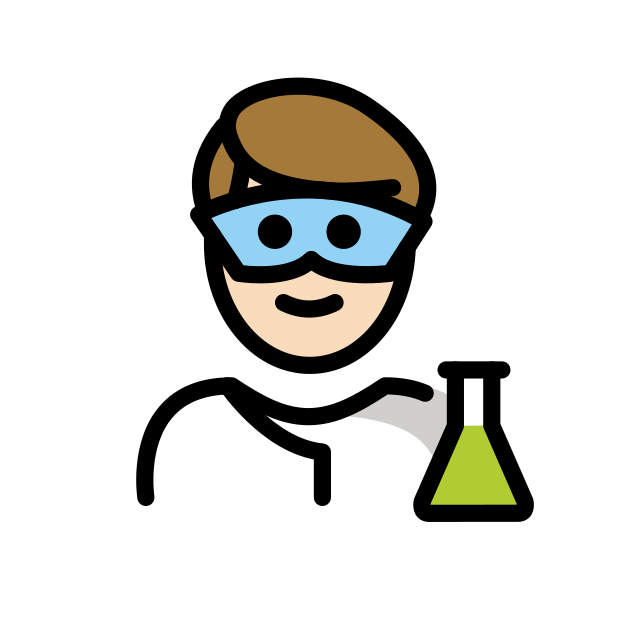
man scientist: light skin tone